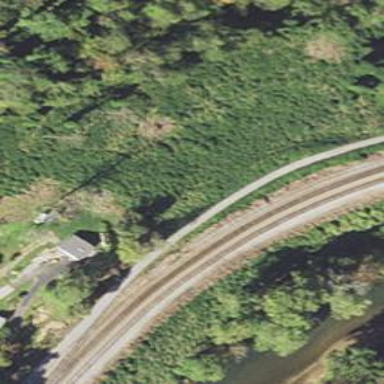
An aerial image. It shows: Railway track.